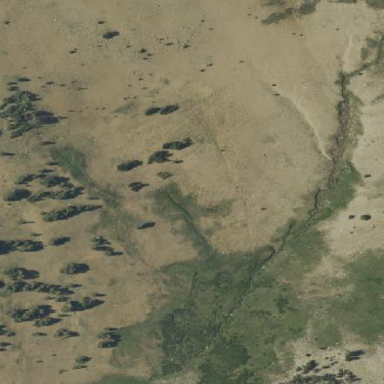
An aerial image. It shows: Wet meadow with grassland vegetation.